Question: I'm trying to generate a plot using Matplotlib with a non-Latin character (a "m") in an axis label, like this:
'''
matplotlib.pyplot.xlabel(u'Sarcomere Length (mm)')
'''
I'm using the Cairo renderer on Linux and I'm getting a "box" instead of "m":

It works with accented Latin characters (like "e"). Any ideas?
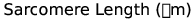
Answer: It's a font problem. Whatever font you have set as matplotlib's default doesn't have that particular character. There are a number of ways to potentially fix this, but it's going to be fairly system dependent. (It may be as simple as ensuring that you have the appropriate font package installed.)
You can set the fonts that matplotlib will use in your <URL>. If it doesn't find the exact font you're trying to use, you can specify the full path to the appropriate .ttf font file in the .matplotlibrc file. Usually you won't need to do this, though.
However, there's a simpler way, in the particular case you specified above.
Generally speaking, you're better off using <URL>' instead.